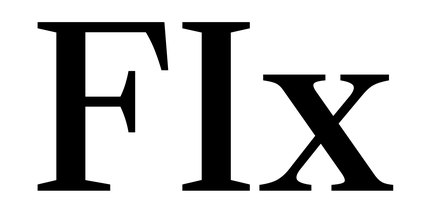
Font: LibreCaslonText_Medium